Question: I have downloaded and installed the SDK. But my phone is not getting shown in the Dalvik Debug monitor.
Please help me, what is going wrong? I have killed the server. And restarted. But adb devices is not listing my device. I know while development in eclipse, I cant get my application running on my phone rather on emulator.

I executed these commands too:
'''
E:\programs\Androidndroid-sdk-windows\platform-tools>adb kill-server
E:\programs\Androidndroid-sdk-windows\platform-tools>adb devices
* daemon not running. starting it now on port 5037 *
* daemon started successfully *
List of devices attached
E:\programs\Androidndroid-sdk-windows\platform-tools>
'''
PS: I re-installed my SDK. Previously I was having a <URL> when my phone was offline. But that was resolved. I followed the same steps. But no success.
Thanks in advance.
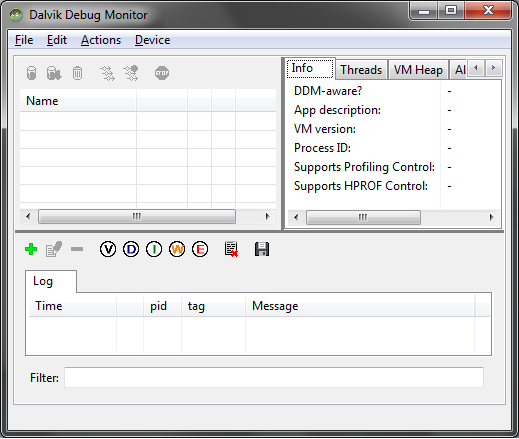
Answer: You have to install USB driver of your device.